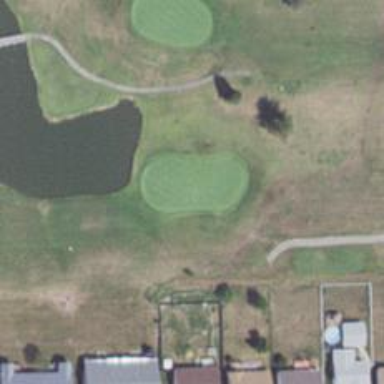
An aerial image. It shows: Golf hole.